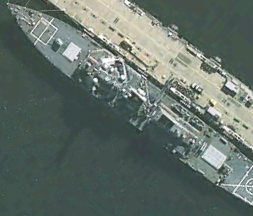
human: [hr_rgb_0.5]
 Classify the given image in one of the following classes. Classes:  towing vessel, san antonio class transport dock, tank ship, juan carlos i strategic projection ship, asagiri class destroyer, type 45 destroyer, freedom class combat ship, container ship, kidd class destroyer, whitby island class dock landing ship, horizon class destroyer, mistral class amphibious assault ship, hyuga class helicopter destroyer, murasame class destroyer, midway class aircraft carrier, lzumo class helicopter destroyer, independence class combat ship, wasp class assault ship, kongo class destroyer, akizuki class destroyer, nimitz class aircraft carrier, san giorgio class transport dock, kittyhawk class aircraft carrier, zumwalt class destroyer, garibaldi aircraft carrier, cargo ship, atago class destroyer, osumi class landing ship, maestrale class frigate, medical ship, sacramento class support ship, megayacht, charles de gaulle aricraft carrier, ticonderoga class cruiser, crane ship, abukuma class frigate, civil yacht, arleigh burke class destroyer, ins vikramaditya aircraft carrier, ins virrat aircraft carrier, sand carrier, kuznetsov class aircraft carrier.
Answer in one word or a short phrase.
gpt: Arleigh Burke class destroyer